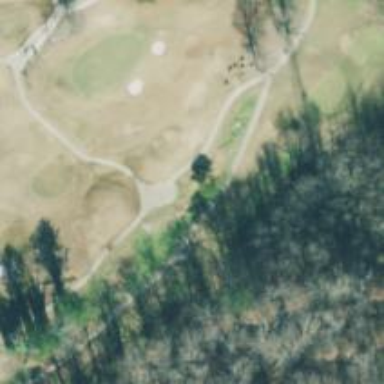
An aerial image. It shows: Path used for both walking and golf.